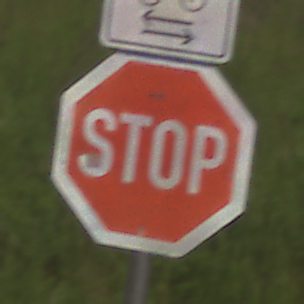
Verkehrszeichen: Stop
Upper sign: RichtungsangabeDurchPfeile9
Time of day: Midday
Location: Outdoor (RoadRail)
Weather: PartlyCloudy
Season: NotSpecified
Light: Natural